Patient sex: M
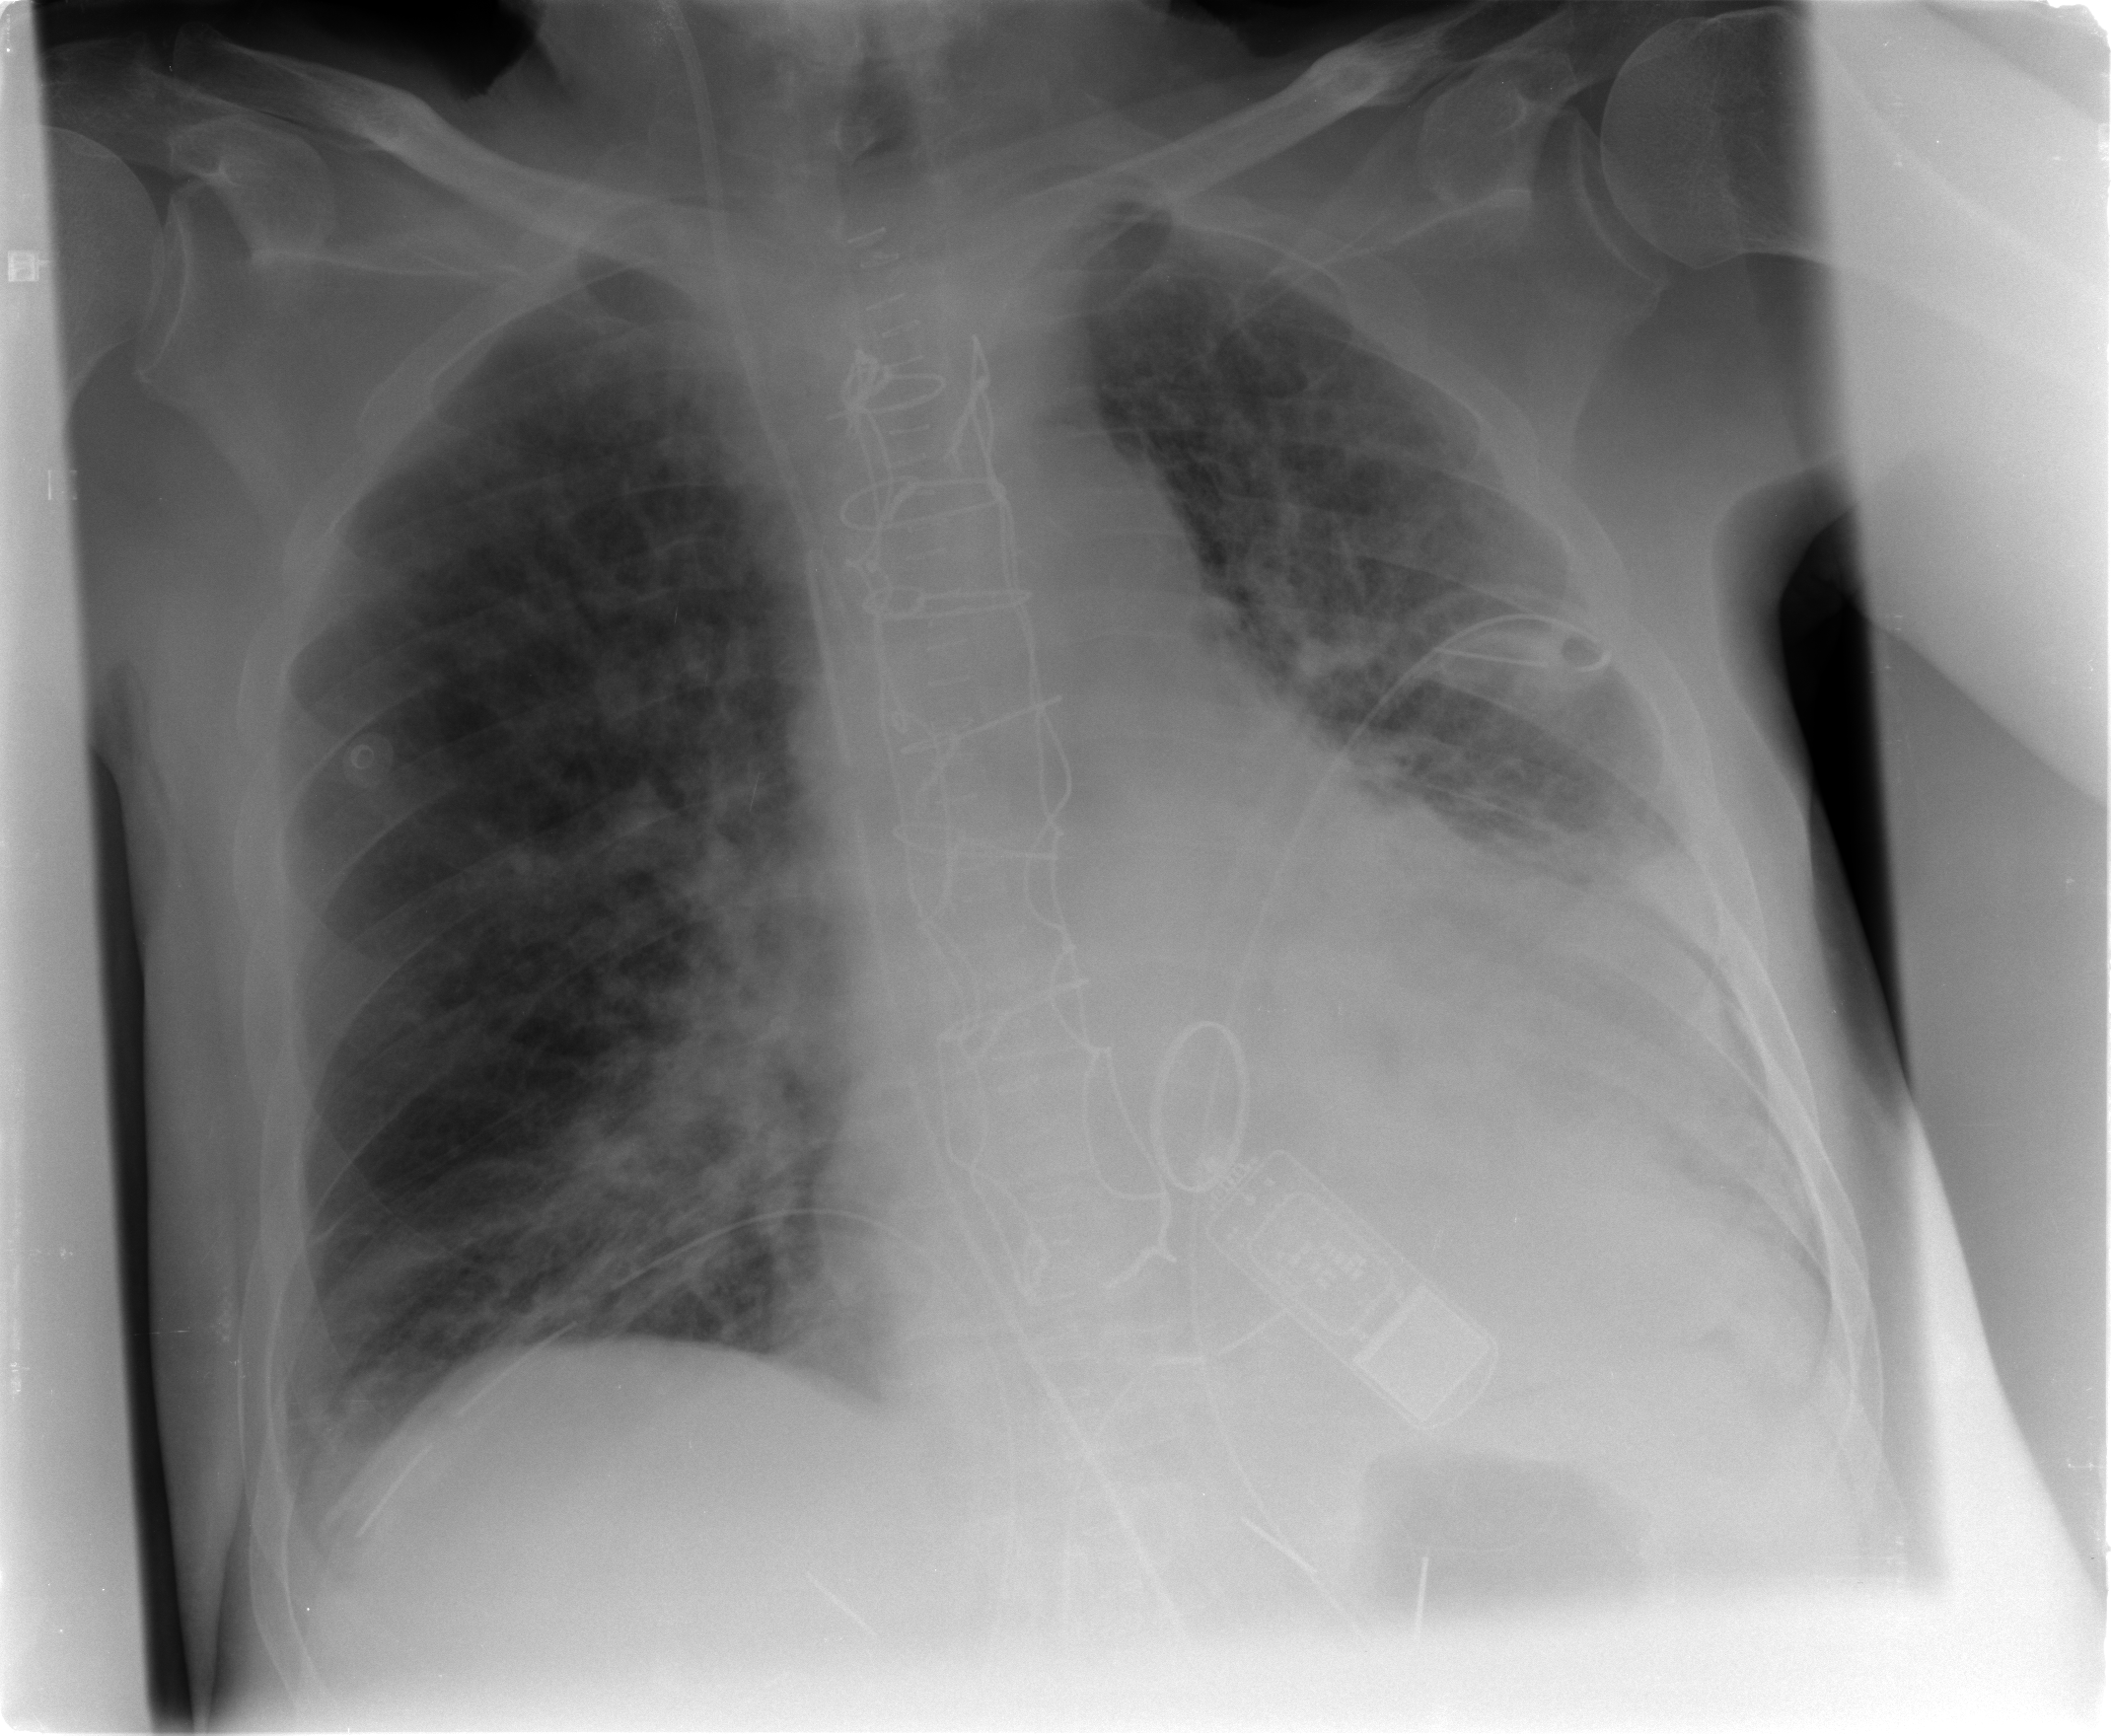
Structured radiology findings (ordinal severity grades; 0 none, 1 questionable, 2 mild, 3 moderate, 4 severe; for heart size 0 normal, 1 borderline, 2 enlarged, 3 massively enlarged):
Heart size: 2
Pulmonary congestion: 3
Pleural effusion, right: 1
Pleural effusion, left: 3
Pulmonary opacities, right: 2
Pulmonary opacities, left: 2
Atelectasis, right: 2
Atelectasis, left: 2